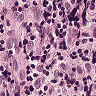
Metastatic tissue present: no